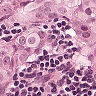
Metastatic tissue present: yes